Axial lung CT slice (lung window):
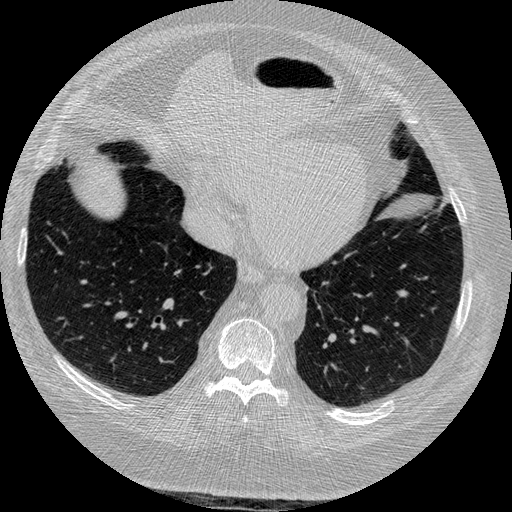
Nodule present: no